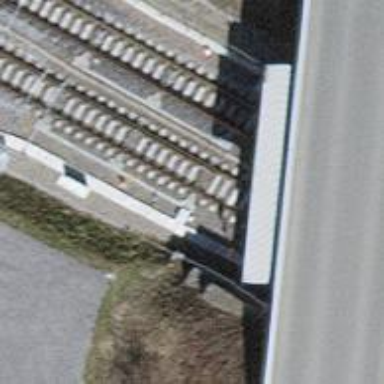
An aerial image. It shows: Railway switch.